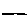
Label: line